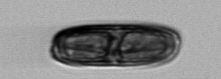
Label: Ephemera